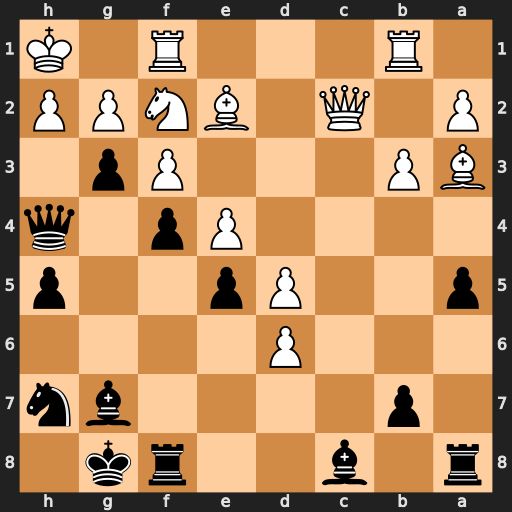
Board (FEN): r1b2rk1/1p4bn/3P4/p2Pp2p/4Pp1q/BP3Pp1/P1Q1BNPP/1R3R1K
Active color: b
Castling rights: -
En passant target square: -
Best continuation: Qxh2#